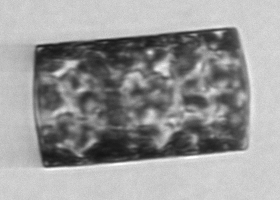
Label: Guinardia_flaccida